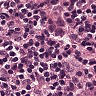
Metastatic tissue present: yes